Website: lowes
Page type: customer-info-address
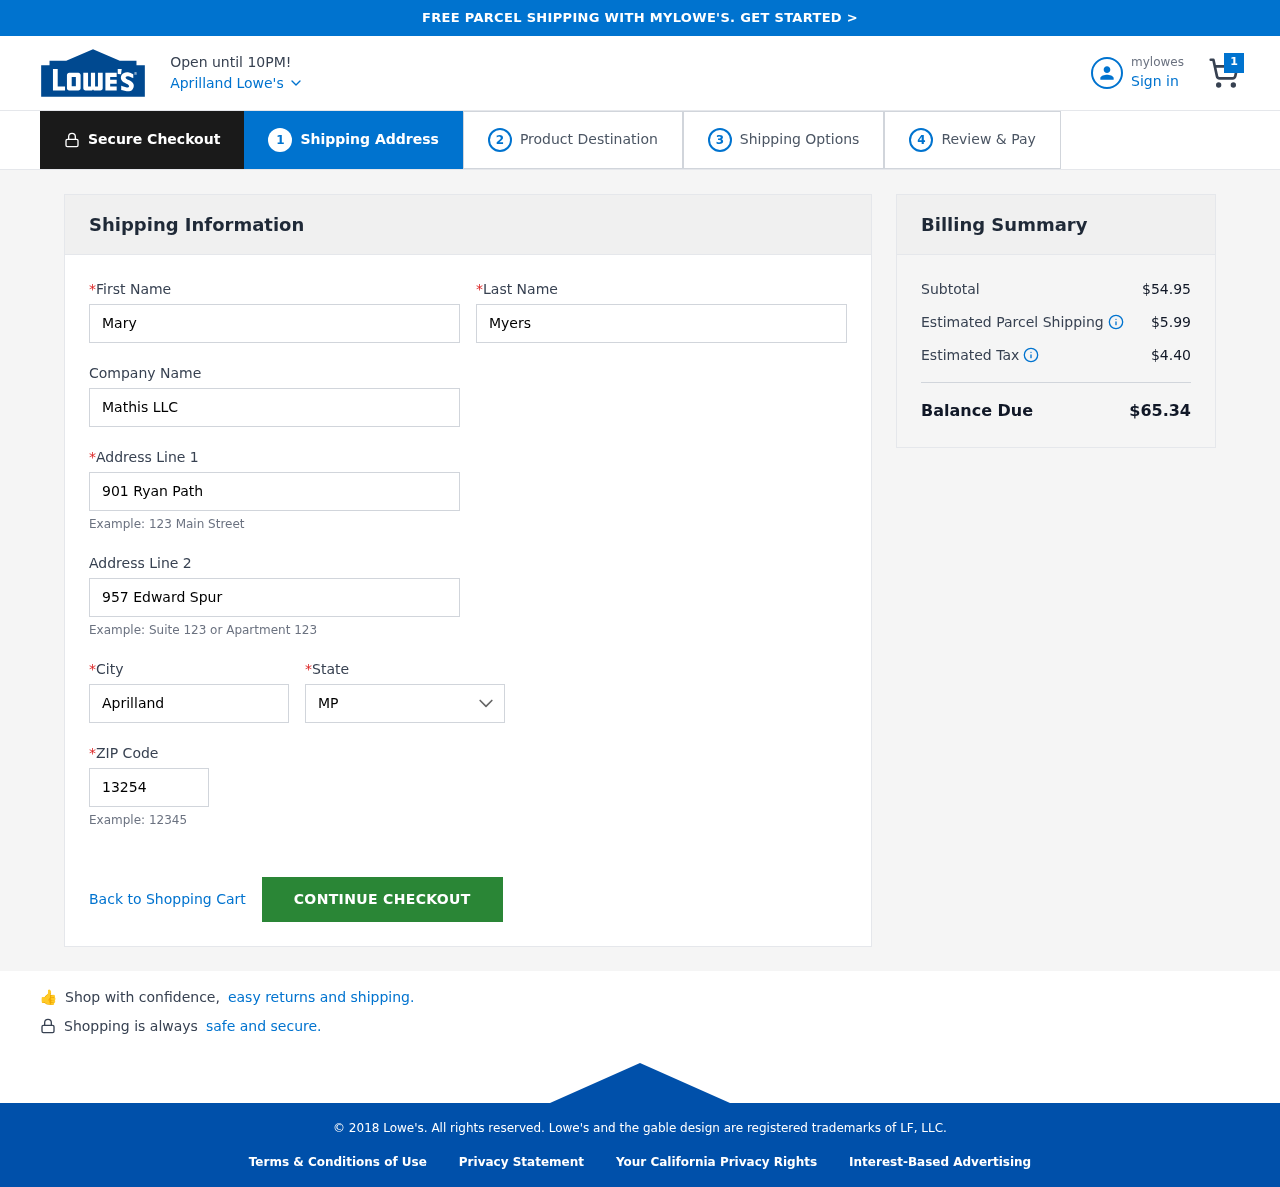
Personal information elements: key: PII_CITY
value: Aprilland
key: PII_COMPANY
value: Mathis LLC
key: PII_FIRSTNAME
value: Mary
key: PII_LASTNAME
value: Myers
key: PII_POSTCODE
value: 13254
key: PII_STATE
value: MP
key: PII_STREET
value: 901 Ryan Path
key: PII_STREET2
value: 957 Edward Spur
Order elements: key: ORDER_NUM_ITEMS
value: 1
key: ORDER_SUBTOTAL
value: $54.95
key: ORDER_SHIPPING_COST
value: $5.99
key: ORDER_TAX
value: $4.40
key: ORDER_TOTAL
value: $65.34